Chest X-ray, PA view. Patient: 70 years old, sex F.
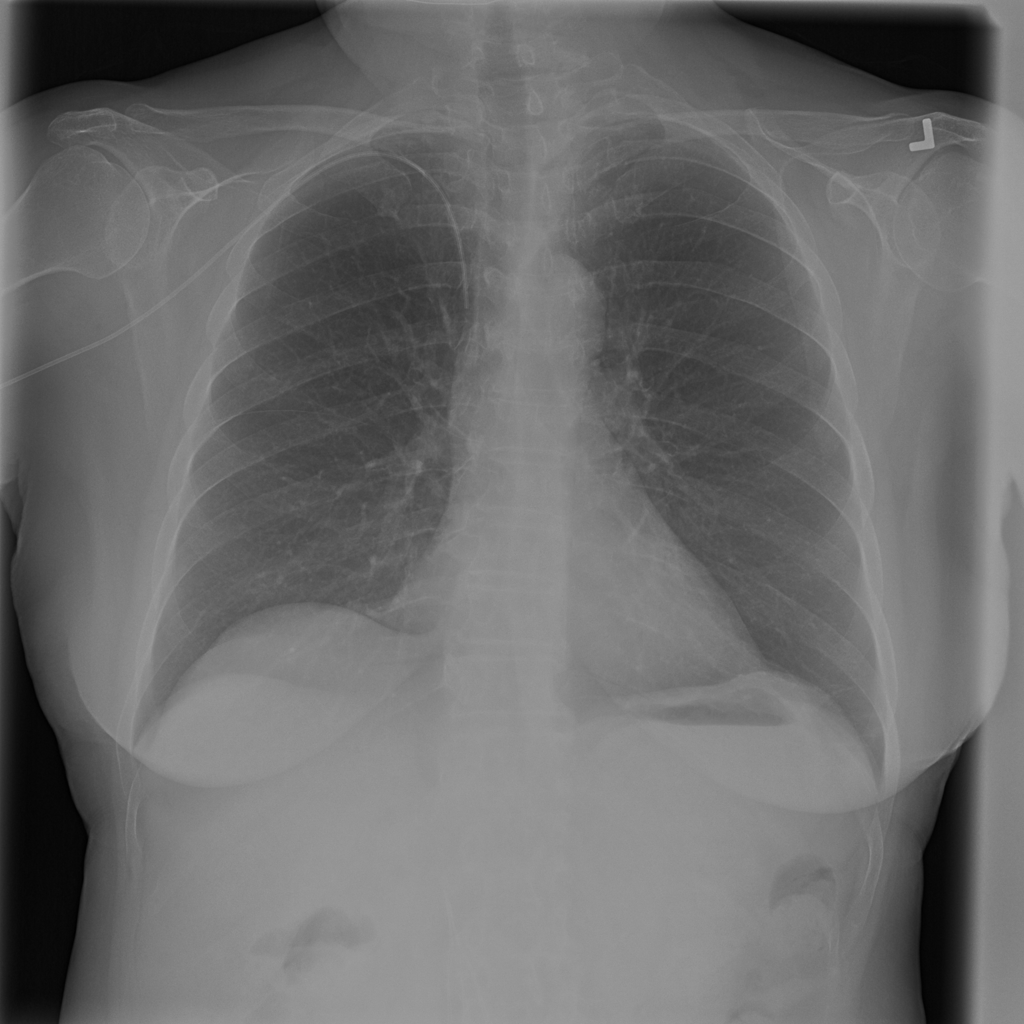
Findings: No Finding